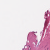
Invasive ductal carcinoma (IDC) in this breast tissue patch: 0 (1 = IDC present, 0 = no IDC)